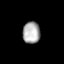
Tissue: lung
Cell type: Others
Senescence score: 0.5749
Nuclear area (px): 370
Mean DAPI intensity: 171.954